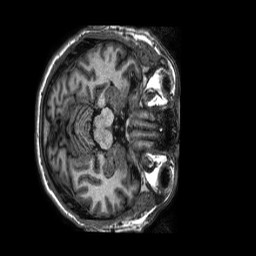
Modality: T1w
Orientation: axial
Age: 58
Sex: male
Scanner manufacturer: philips
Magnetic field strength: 1.5 T
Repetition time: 0.007879 s
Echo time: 0.003591 s